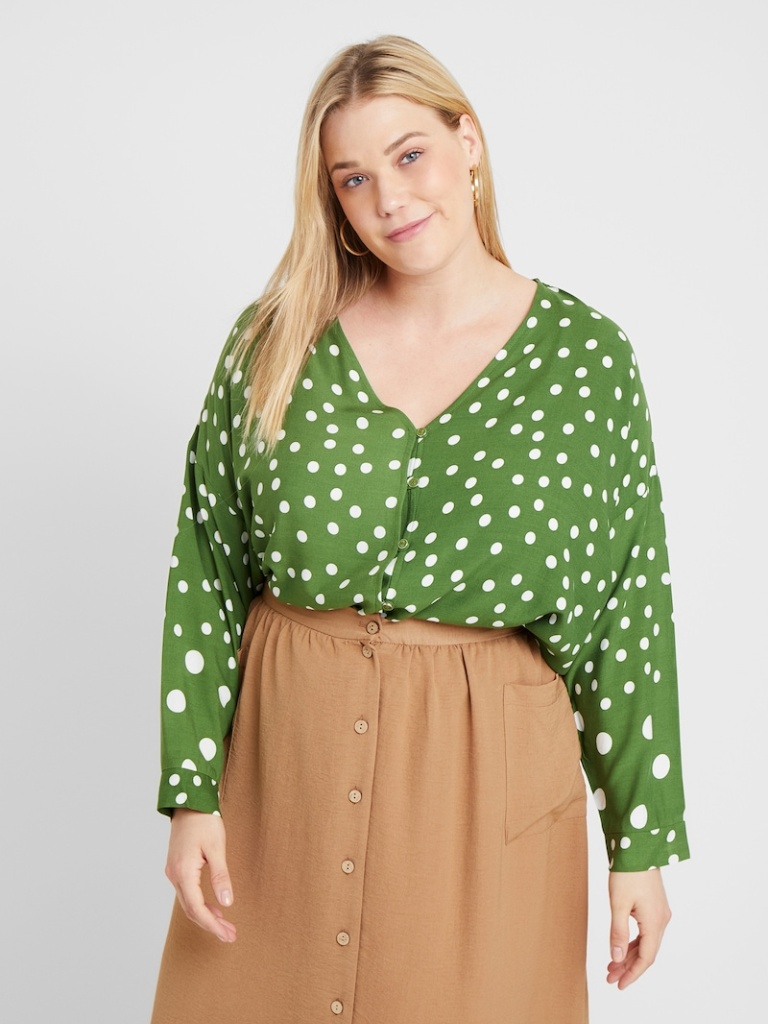
cotton relaxed a long-sleeved with the sleeves down hip length Fully Tucked in v-neck blouse